Question: ## Backstory
I have been tasked with creating a system that fills in excel files for the user based on them entering minimal information. This includes categories, of which we have too many. I have a function that searches a cell for one list of criteria and returns the adjacent cells result. But with so many criteria there are often times where a wrong result is returned.
What I want to do is use a second criteria to make the search more specific.
## My current setup
The formula that I can currently using is:
'=INDEX(Categories!D$3:D$53,MATCH(TRUE,ISNUMBER(SEARCH(Categories!C$3:C$53,I2)),0))'
So whatever the user enters into 'I2' is cross-referenced with 'Categories!C$3:C$53' and if there is a match then 'Categories!D$3:D$53' is returned.
## Image

So you can see how its set up in the picture, purple is the second search criteria I'd like to add.
I did try to add a match function at the beginning so 'IF' another cell = Cordless Power Tools then I could narrow down the search. But that would mean a separate formula for every category and sub-category of which there are hundreds.
Thank you for any help that you can be.
Edit - I have realised that what I want is actually much more complicated than I had originally thought.
What I want is to be able to search a cell for a match in column B and then if there is a match then only search that section in C to return adjacent value in D.
For example. I have a tool - an 18v 115mm Angle Grinder. So my search string is "18v 115mm Angle Grinder", The formula would then search this string for a match in column B which it does (B61) so then the formula would search for a match in "18v 115mm Angle Grinder" in only column C61 and C62, finding a match and returning "Grinders" from D61.
I realise this looks pointlessly complicated but there are hundreds of categories I'm trying to implement this in and there are simpler titles in all of them so I'm trying to narrow the search down so I don't have to use multiple formulas.
Thank again for any help anyone can be.
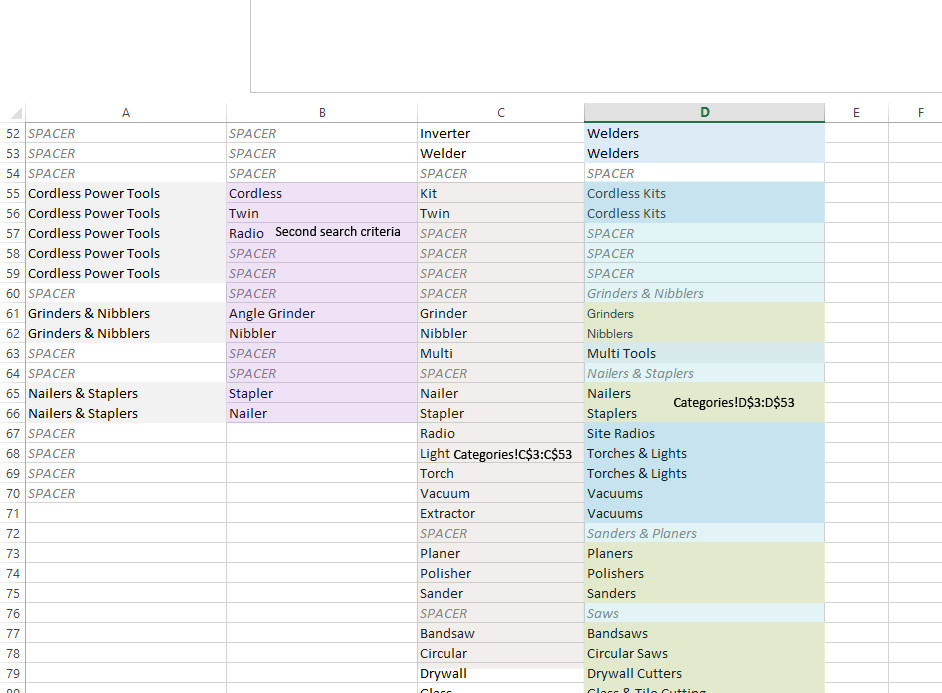
Answer: If you want to add another condition in the search, say, that column 'A' matches what's entered by the user in 'J2', add the condition to your search using the '*' operator that applies a logical 'And' on different conditions. But the only thing is that its result is a number 1/0 instead of True/False.
'''
=INDEX(Categories!D$3:D$53,MATCH(1,
ISNUMBER(SEARCH(Categories!C$3:C$53,I2))
* (Categories!A$3:A$53 = J2)
,0))
'''
p.s. dont forget to parenthesize the factors when using '*' as logical operator.